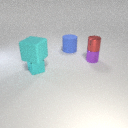
small purple metal cylinder below small red metal cylinder